Question: I know how to create a notch on the outside like:
'''
div:after {
content: '';
display: block;
width: 20px;
height: 20px;
-webkit-transform: rotate(45deg);
transform: rotate(45deg);
}
'''
But I can't figure out how to solve this thingy using CSS only:

The notch has to be inside of the container and it has to be transparent. So the above solution or an image won't solve it.
Maybe this can be created using SVG?
What I tried <URL>:
'''
body {
background: #eee;
}
div {
position: relative;
height: 100px;
width: 200px;
background: #ccc;
}
div:after {
content: '';
position: absolute;
display: block;
top: 40px;
right: -10px;
width: 20px;
height: 20px;
-webkit-transform: rotate(45deg);
transform: rotate(45deg);
background: #eee;
}
'''
But this is clearly no soultion, because the pseudo element is not tranparent.
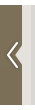
Answer: You cannot do this with pure CSS as clipping is not fully supported yet in all browsers (if cross-compatibility is important).
You would need to combine SVG clipping paths with CSS clipping and would end up with a not so elegant solution.
What you can do however is to create a background image using canvas. Canvas is supported in all the major HTML5 capable browsers. The backdraw with canvas is that you need to do a little more coding to create the shape. Optional an image could have been used instead but using canvas allow you to keep everything sharp (and not blurry as with an image when it is stretched).
The following solution will produce this result (I added red border to show the transparent region). You can tweak the parameters to get it look exactly as you need it to look and extend it with arguments to define size of the notch, width of transparent area etc. The code automatically adopts to the size of the element given as argument.

To add a notch simply call:
'''
addNotch(element);
'''
<URL>
The code is straight-forward and performs fast:
'''
function addNotch(element) {
/// some setup
var canvas = document.createElement('canvas'),
ctx = canvas.getContext('2d'),
/// get size of element in pixels
cs = window.getComputedStyle(element),
w = parseInt(cs.getPropertyValue('width') || '0', 10),
h = parseInt(cs.getPropertyValue('height') || '0', 10),
/// pre-calculate some values
hh = h * 0.5,
nw = 20, /// notch size
nh = nw * 0.5;
canvas.width = w;
canvas.height = h;
/// draw the main shape
ctx.moveTo(0, 0);
ctx.lineTo(w - nw, 0);
ctx.lineTo(w - nw, hh - nh);
ctx.lineTo(w - nw - nh, hh);
ctx.lineTo(w - nw, hh + nh);
ctx.lineTo(w - nw, h);
ctx.lineTo(0, h);
ctx.closePath();
ctx.fillStyle = '#7c7058';
ctx.fill();
/// draw the white arrow
ctx.beginPath();
ctx.lineWidth = 2;
ctx.strokeStyle = '#eee';
ctx.moveTo(w - nw - nw * 0.33, hh - nw * 0.75);
ctx.lineTo(w - nw - nw * 1.1, hh);
ctx.lineTo(w - nw - nw * 0.33, hh + nw * 0.75);
ctx.stroke();
/// convert canvas to image and set background of element
/// with this image
element.style.background = 'url(' + canvas.toDataURL() +
') no-repeat left top';
}
'''